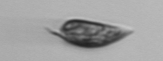
Label: Prorocentrum_triestinum